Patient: sex F, age 55
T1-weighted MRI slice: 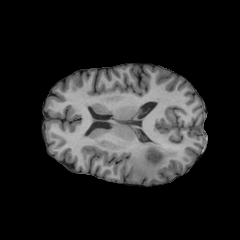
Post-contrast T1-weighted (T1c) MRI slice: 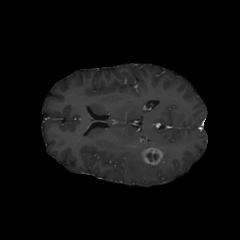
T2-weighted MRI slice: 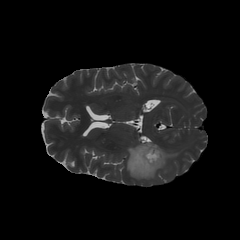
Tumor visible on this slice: yes
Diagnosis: Glioblastoma, IDH-wildtype
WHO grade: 4